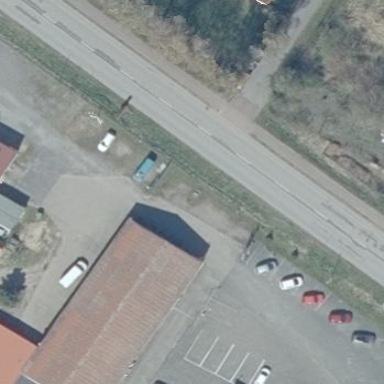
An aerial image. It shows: Commercial building with car shop.